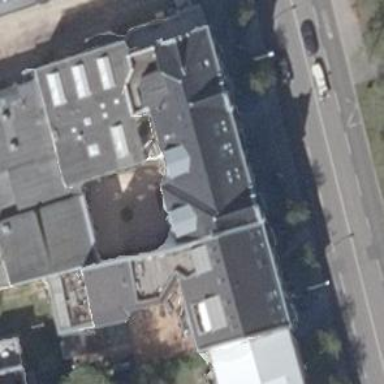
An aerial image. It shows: Arts centre.